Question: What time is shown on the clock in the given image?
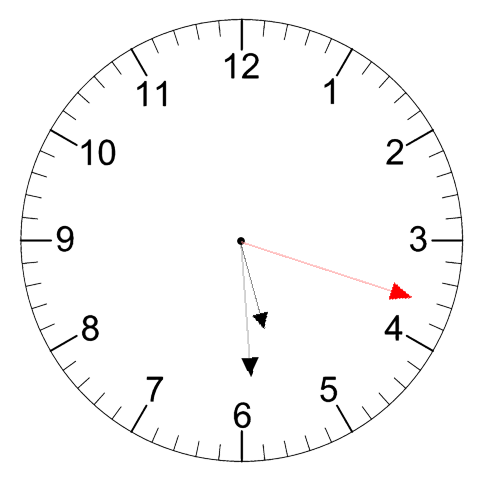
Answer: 05:29:18